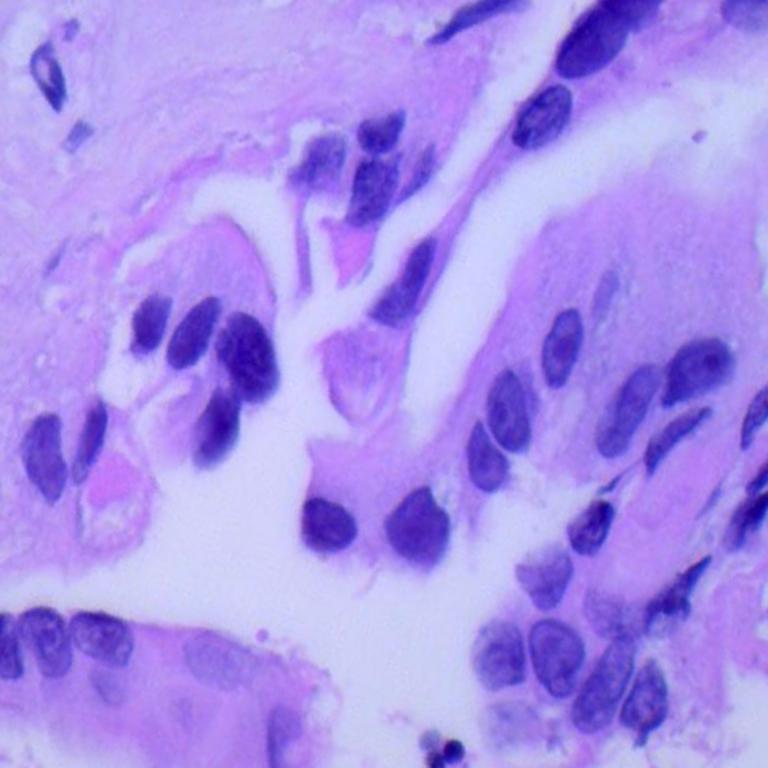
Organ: lung
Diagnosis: adenocarcinomas